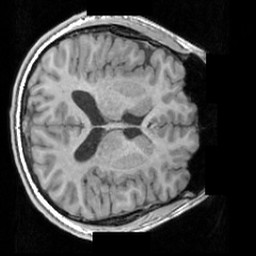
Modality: T1w
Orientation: axial
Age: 27
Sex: male
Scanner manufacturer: siemens
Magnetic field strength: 3 T
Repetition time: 1.63 s
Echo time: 0.00311 s